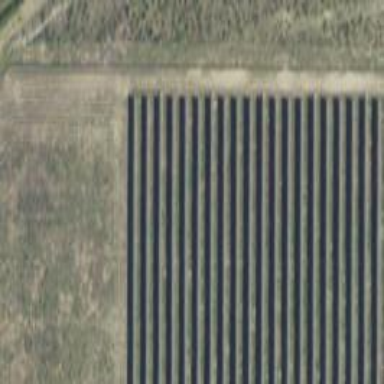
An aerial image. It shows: Solar power generator utilizing photovoltaic technology with solar photovoltaic panels.